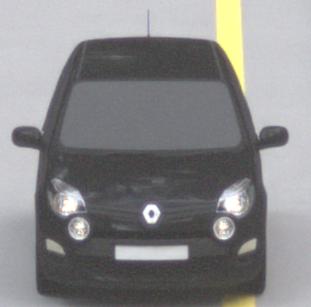
Make: Renault
Model: Twingo 1.2 LEV 16V 75
Detailed model: Twingo (II)
Model produced from: 2012/01
Model produced until: 2014/07
Doors: 3
Color: black
Road condition: dry road
Daytime: sunrise or sunset
Contrast: medium contrast